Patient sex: M
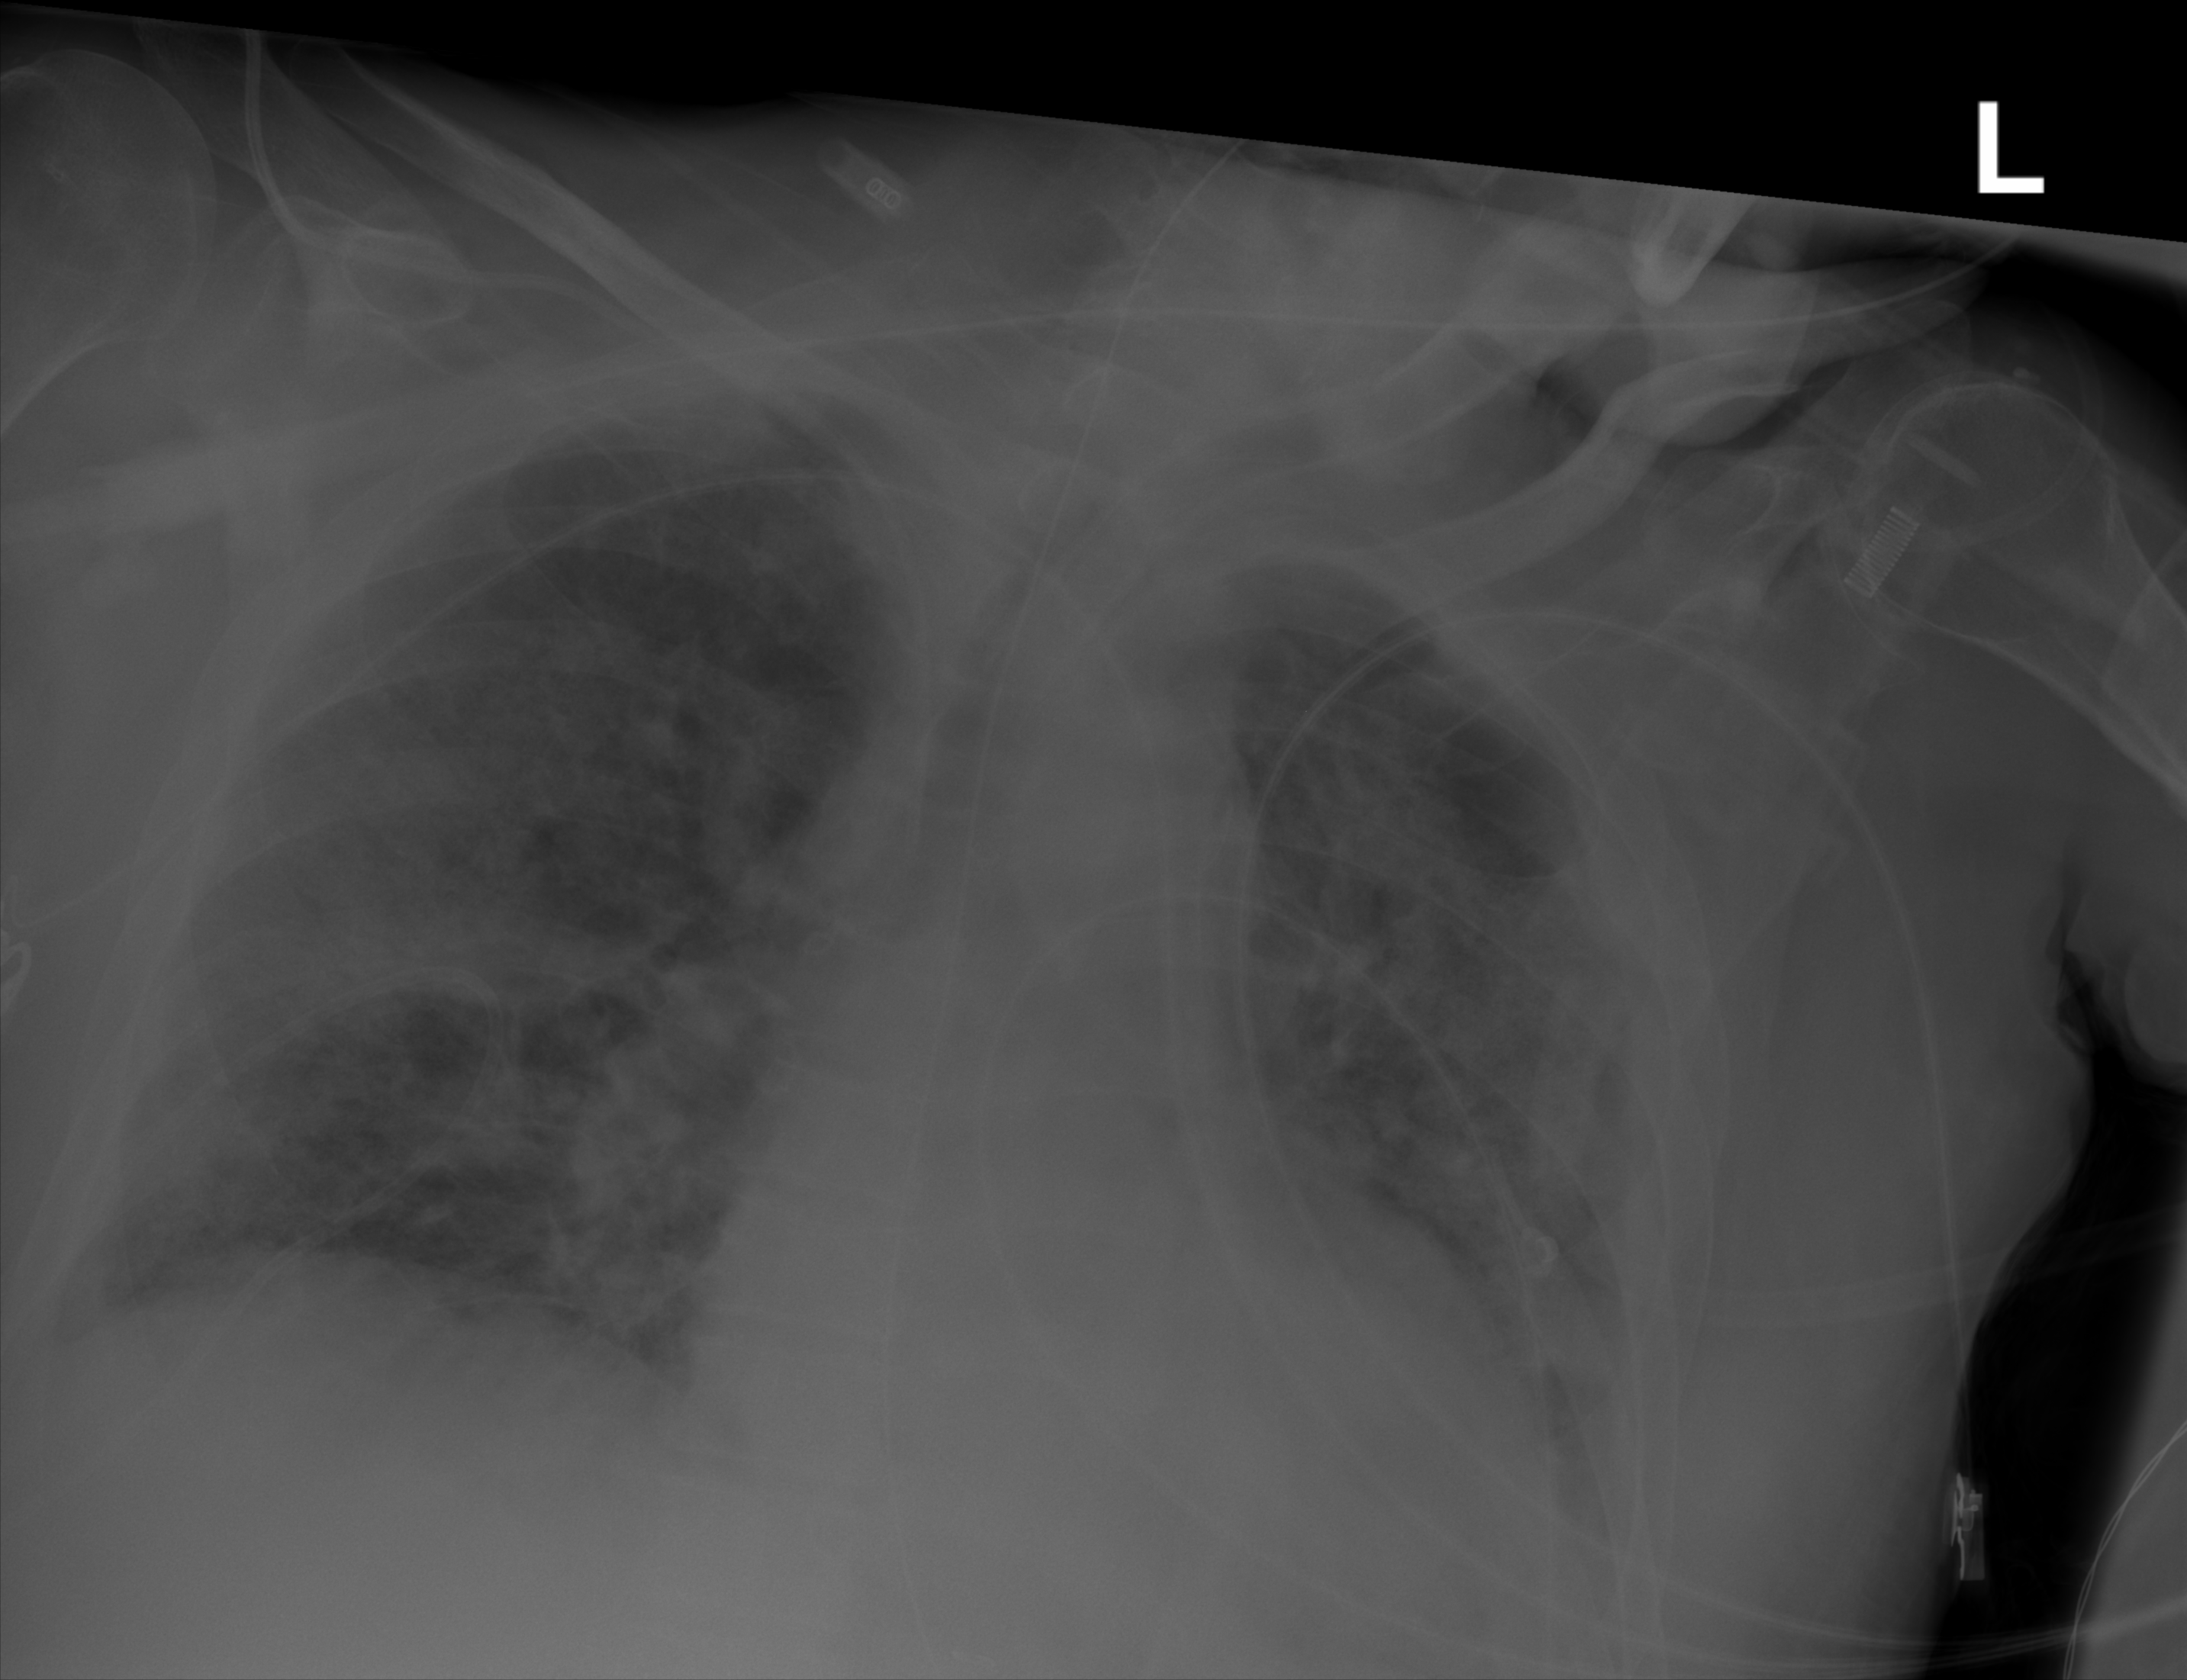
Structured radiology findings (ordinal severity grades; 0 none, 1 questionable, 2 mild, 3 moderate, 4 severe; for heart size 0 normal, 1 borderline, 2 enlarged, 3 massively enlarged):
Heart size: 2
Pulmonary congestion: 2
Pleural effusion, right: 2
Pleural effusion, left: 1
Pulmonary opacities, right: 4
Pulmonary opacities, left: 3
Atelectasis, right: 2
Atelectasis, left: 2